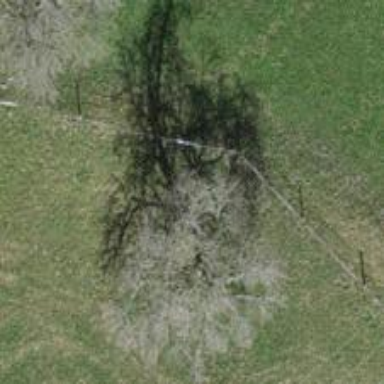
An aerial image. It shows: Single tag "natural: tree."